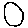
Label: circle